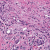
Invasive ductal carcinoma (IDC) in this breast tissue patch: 1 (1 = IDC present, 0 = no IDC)